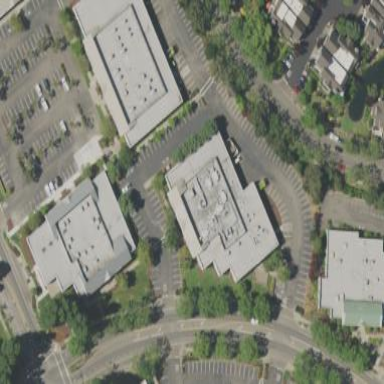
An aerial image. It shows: Commercial building.